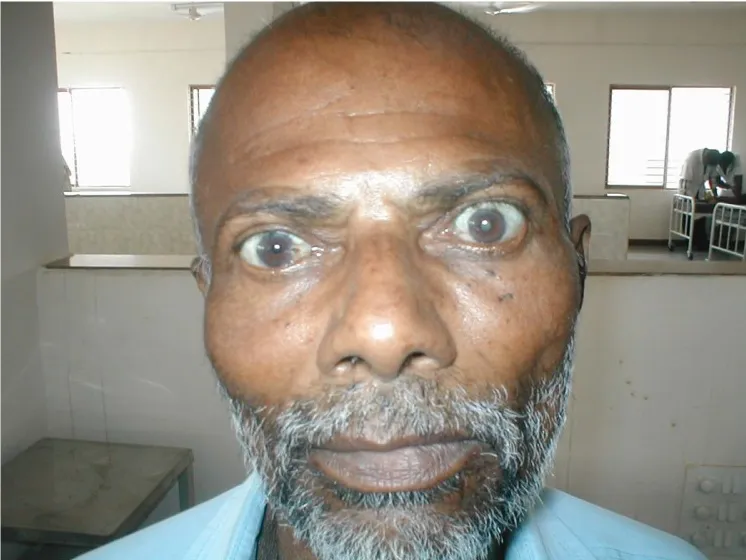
Proptosis: (bilateral-left more than right) with lens implantation in right eye and cataract in left eye.
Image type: medical_photograph (other_medical_photograph)